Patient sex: F
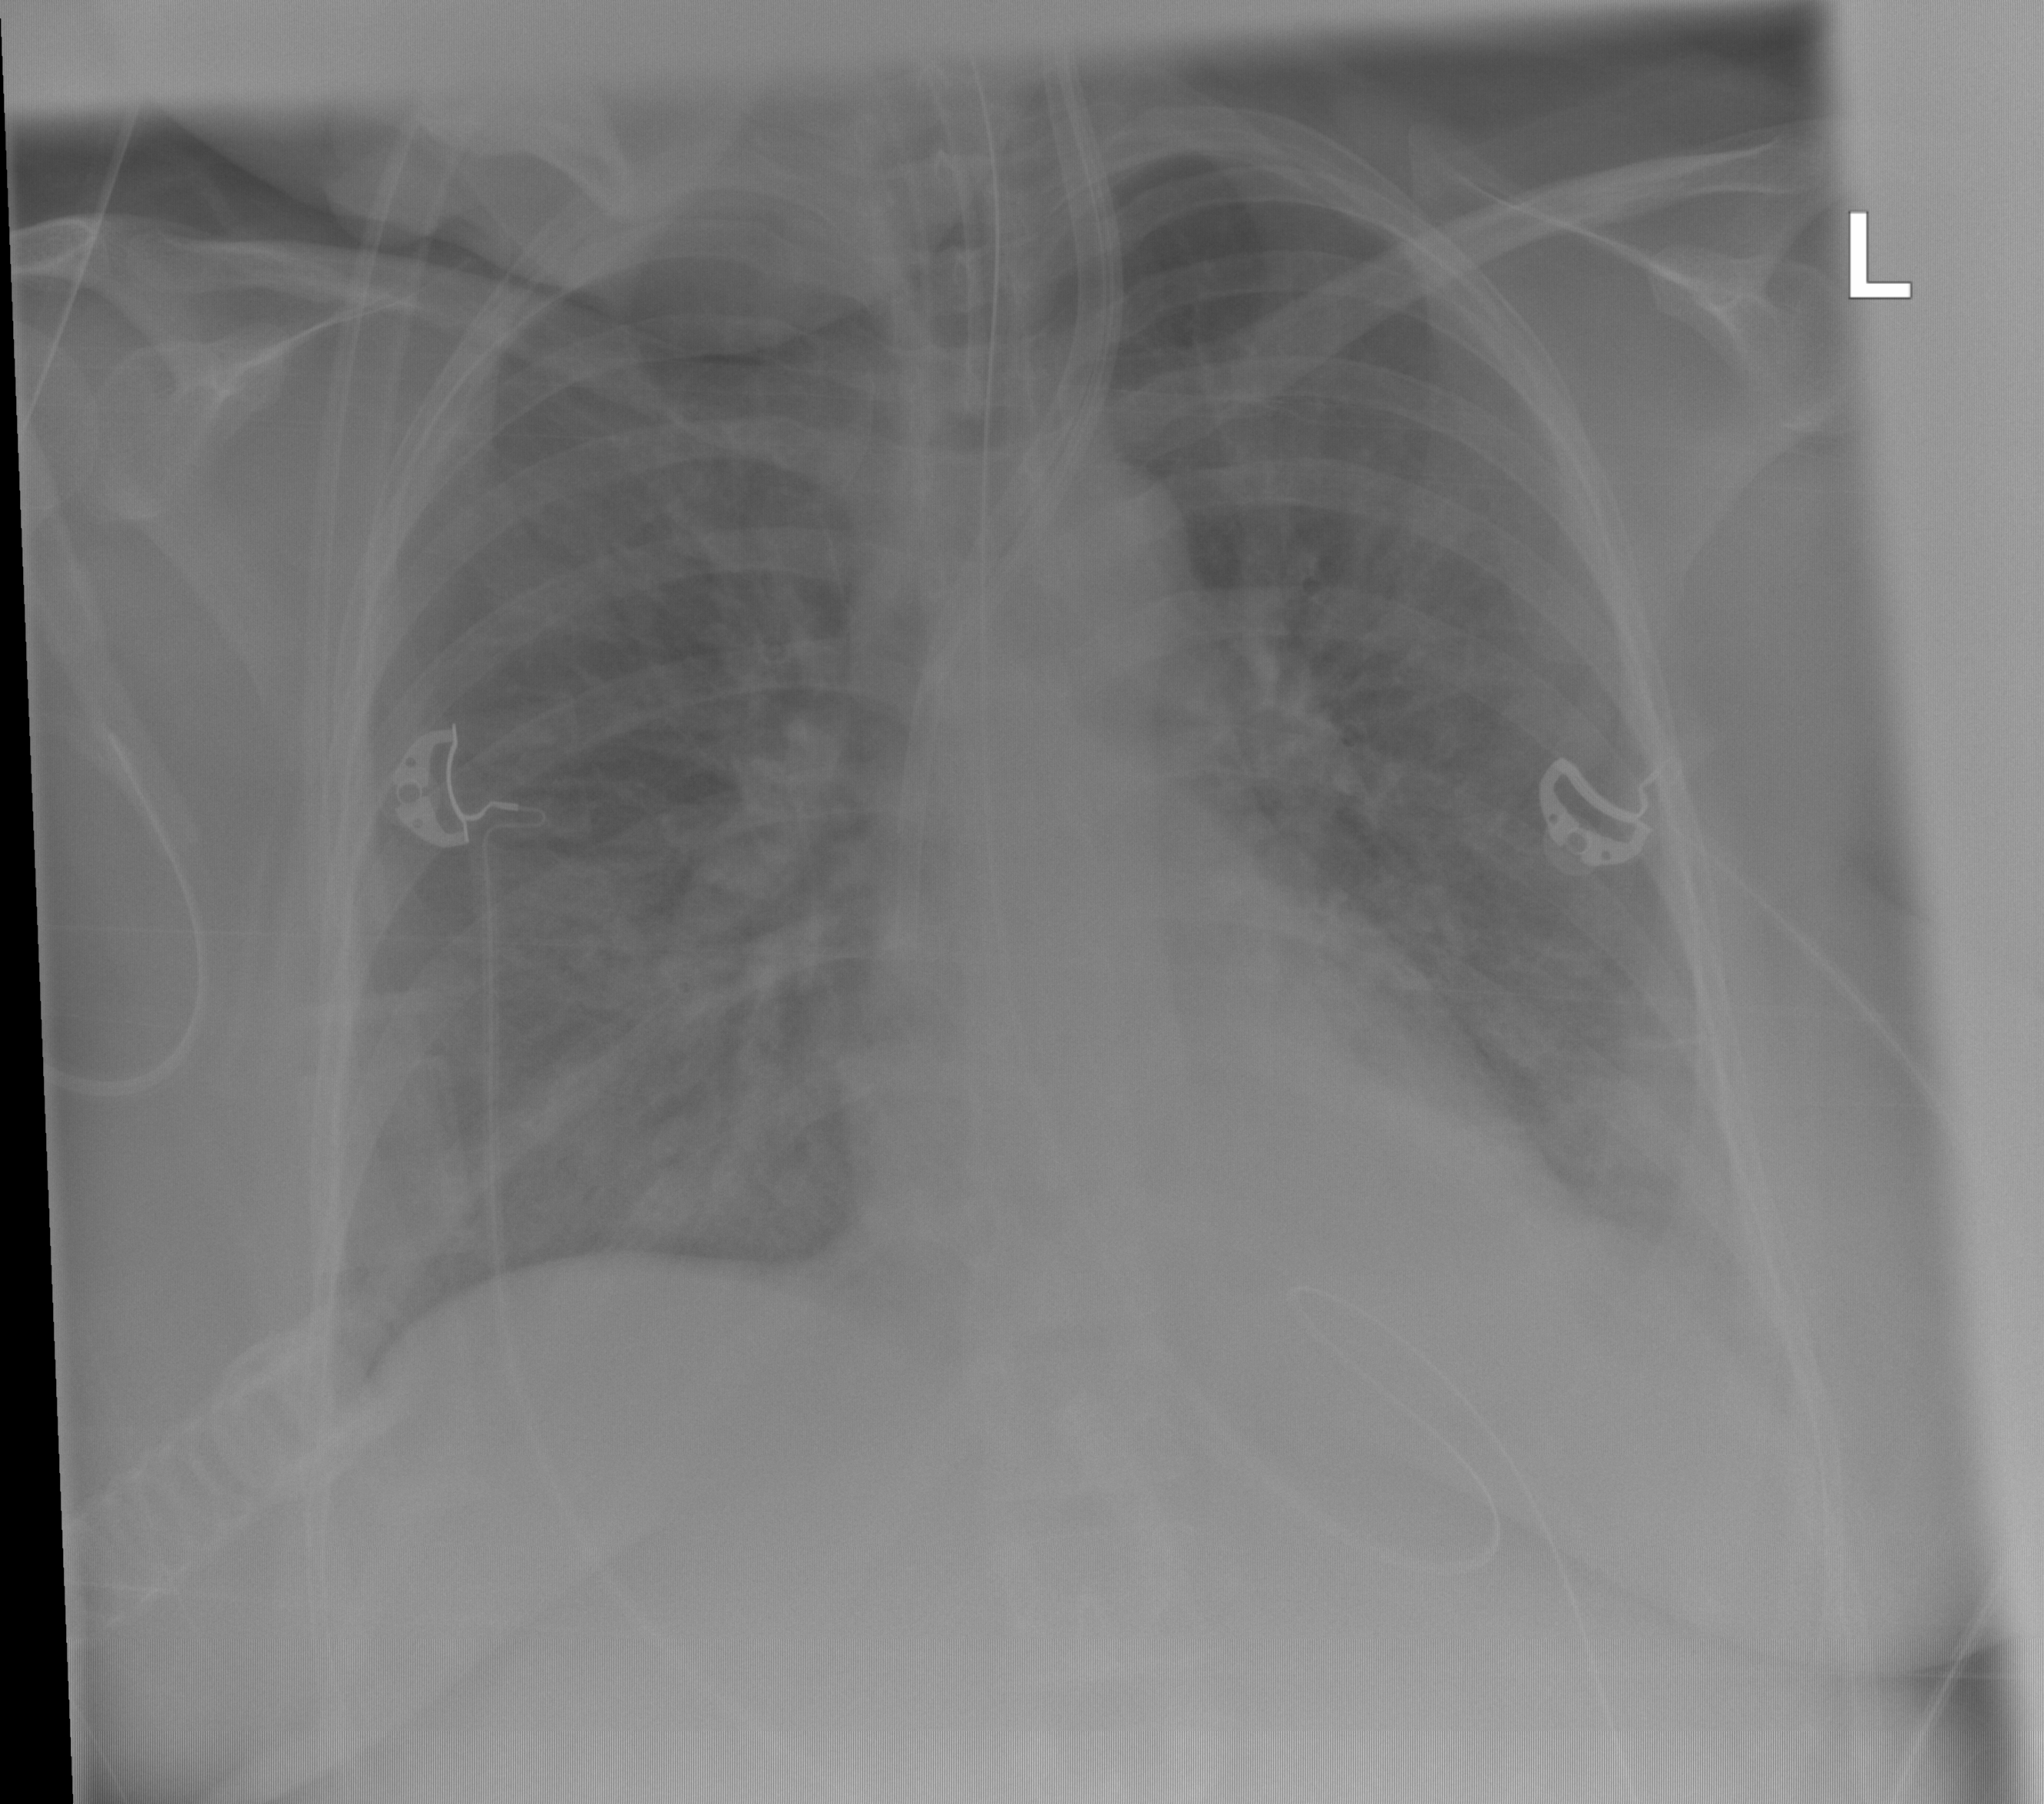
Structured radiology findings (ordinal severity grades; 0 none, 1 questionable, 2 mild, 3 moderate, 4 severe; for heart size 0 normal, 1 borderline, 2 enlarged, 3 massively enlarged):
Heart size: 0
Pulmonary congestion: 2
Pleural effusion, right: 0
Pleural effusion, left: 2
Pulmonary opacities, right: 3
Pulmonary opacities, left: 3
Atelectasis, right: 0
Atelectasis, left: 0